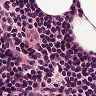
Metastatic tissue present: no